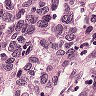
Metastatic tissue present: yes